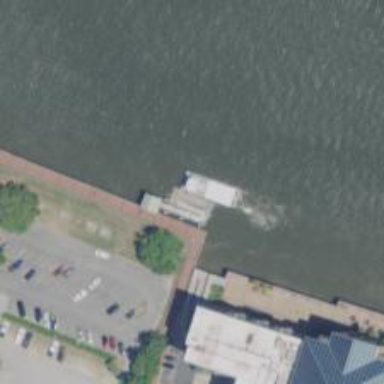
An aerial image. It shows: Dock by the waterway.